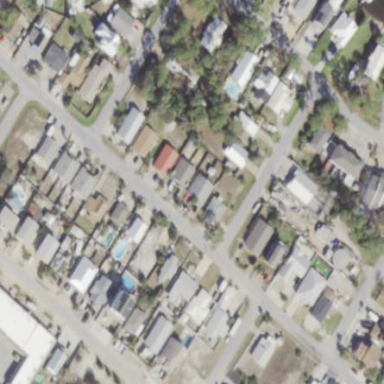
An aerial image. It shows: Residential area composed of single-family homes.